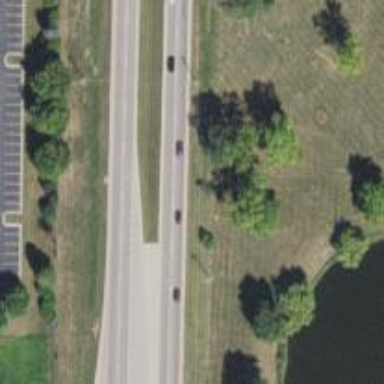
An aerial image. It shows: Primary highway.